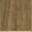
Piece: xx